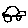
Label: car